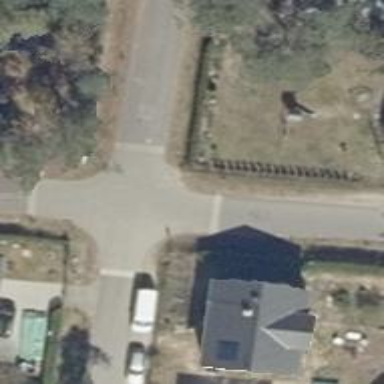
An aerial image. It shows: Table-style traffic calming feature.